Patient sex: M
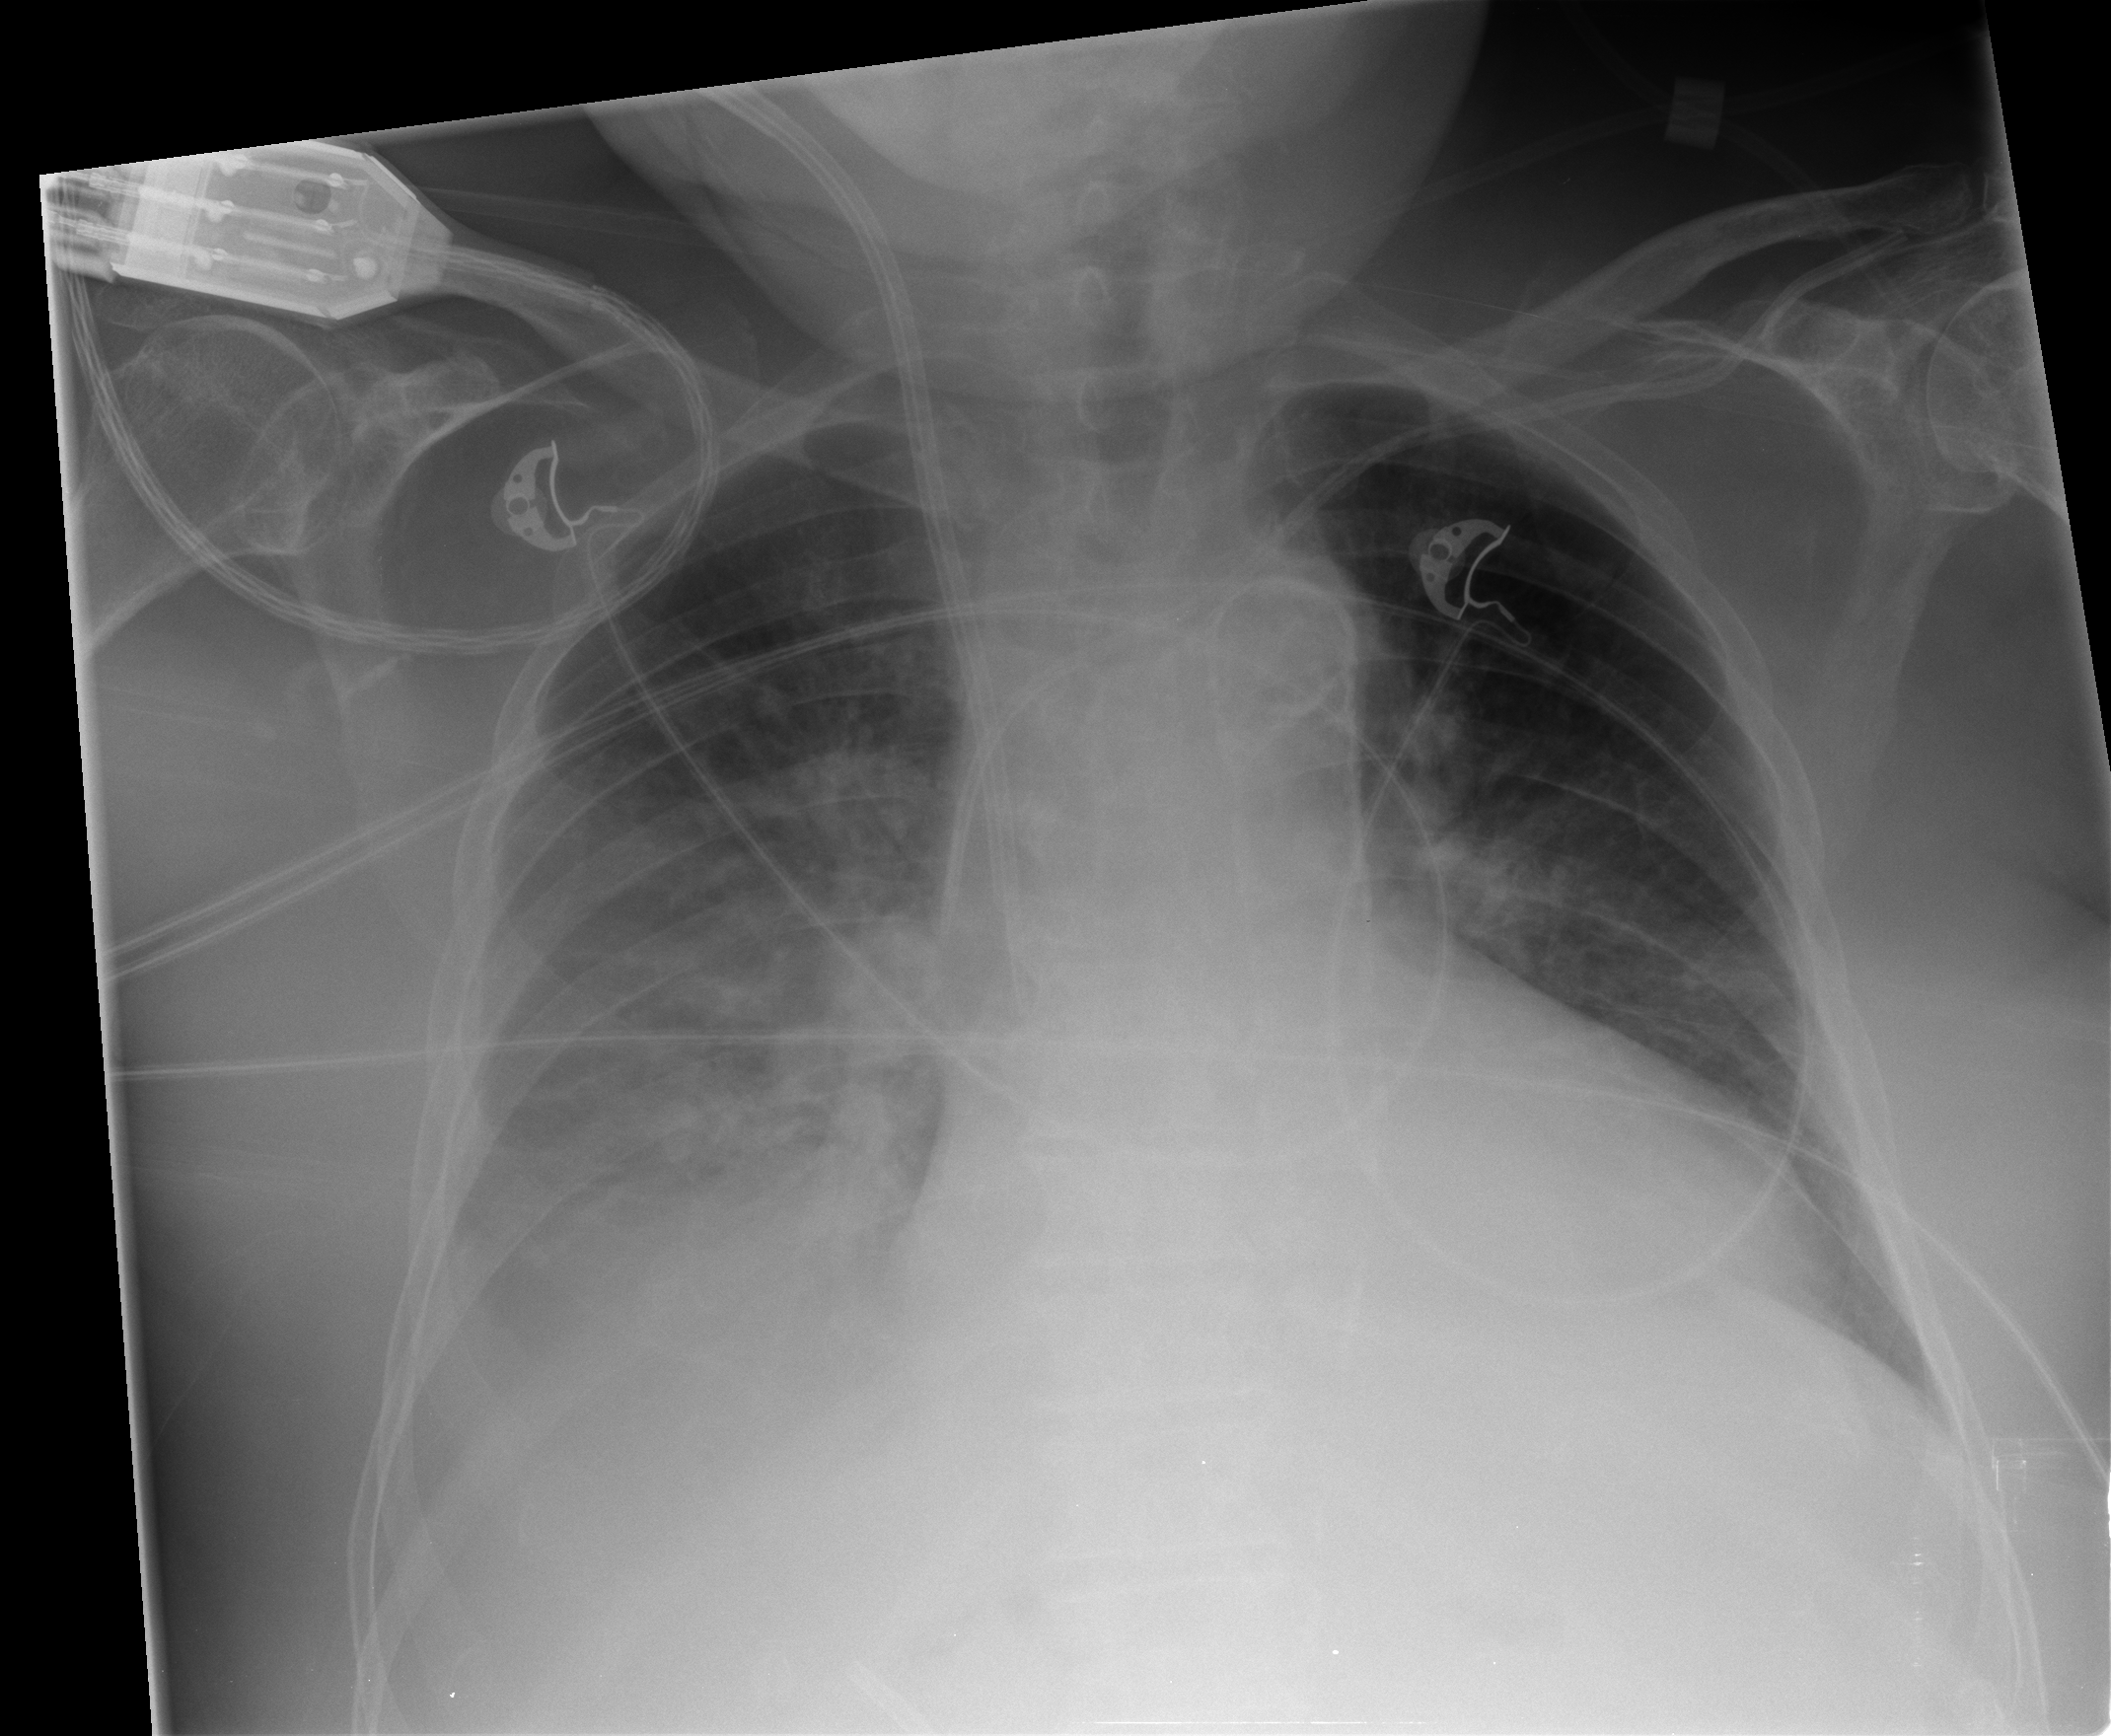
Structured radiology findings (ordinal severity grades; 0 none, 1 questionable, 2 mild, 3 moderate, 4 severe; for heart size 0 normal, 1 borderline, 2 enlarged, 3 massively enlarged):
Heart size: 2
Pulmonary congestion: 0
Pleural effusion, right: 0
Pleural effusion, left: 0
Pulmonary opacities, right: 3
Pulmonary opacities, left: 2
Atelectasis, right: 2
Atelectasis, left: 2